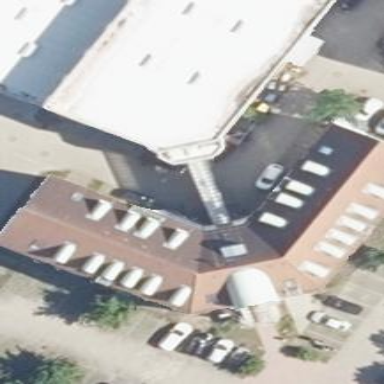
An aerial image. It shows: Commercial building with gabled roof.